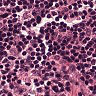
Metastatic tissue present: no